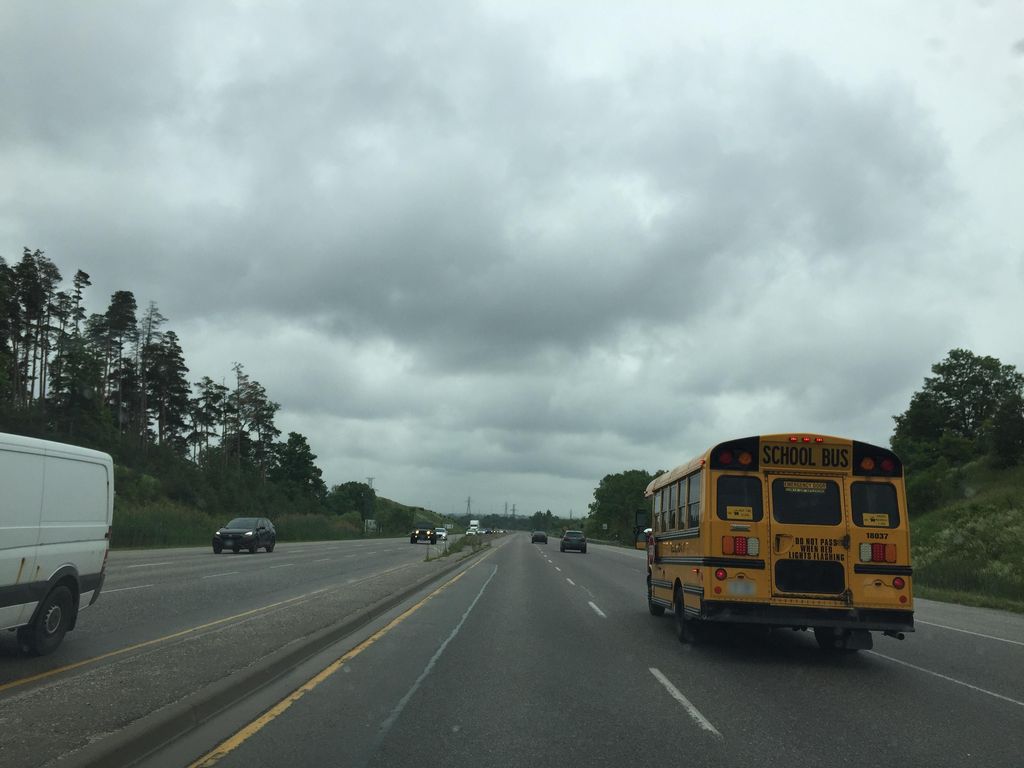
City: kitchener-waterloo